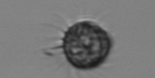
Label: Ciliophora